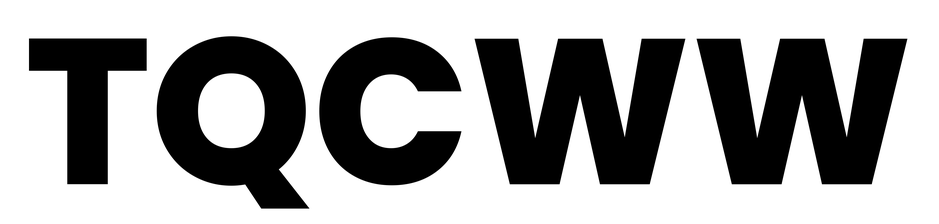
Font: Poppins-ExtraBold